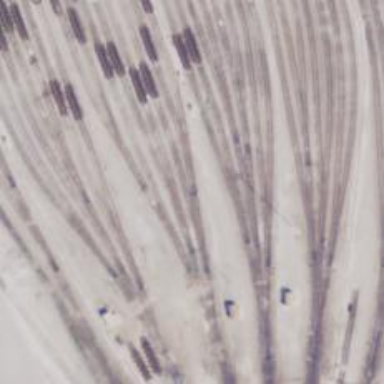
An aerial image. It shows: Railway yard in service.